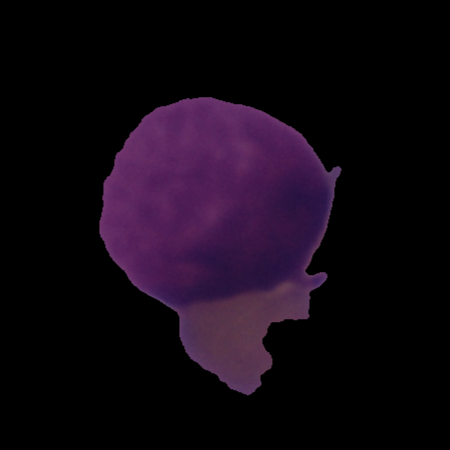
Label: cancer